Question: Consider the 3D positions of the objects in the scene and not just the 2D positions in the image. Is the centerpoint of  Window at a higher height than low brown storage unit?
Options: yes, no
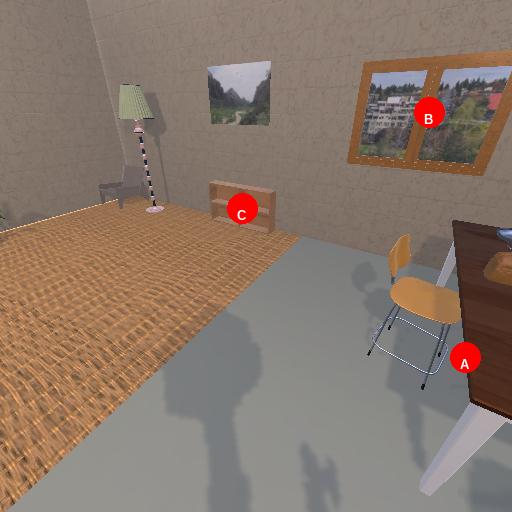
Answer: yes